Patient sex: M
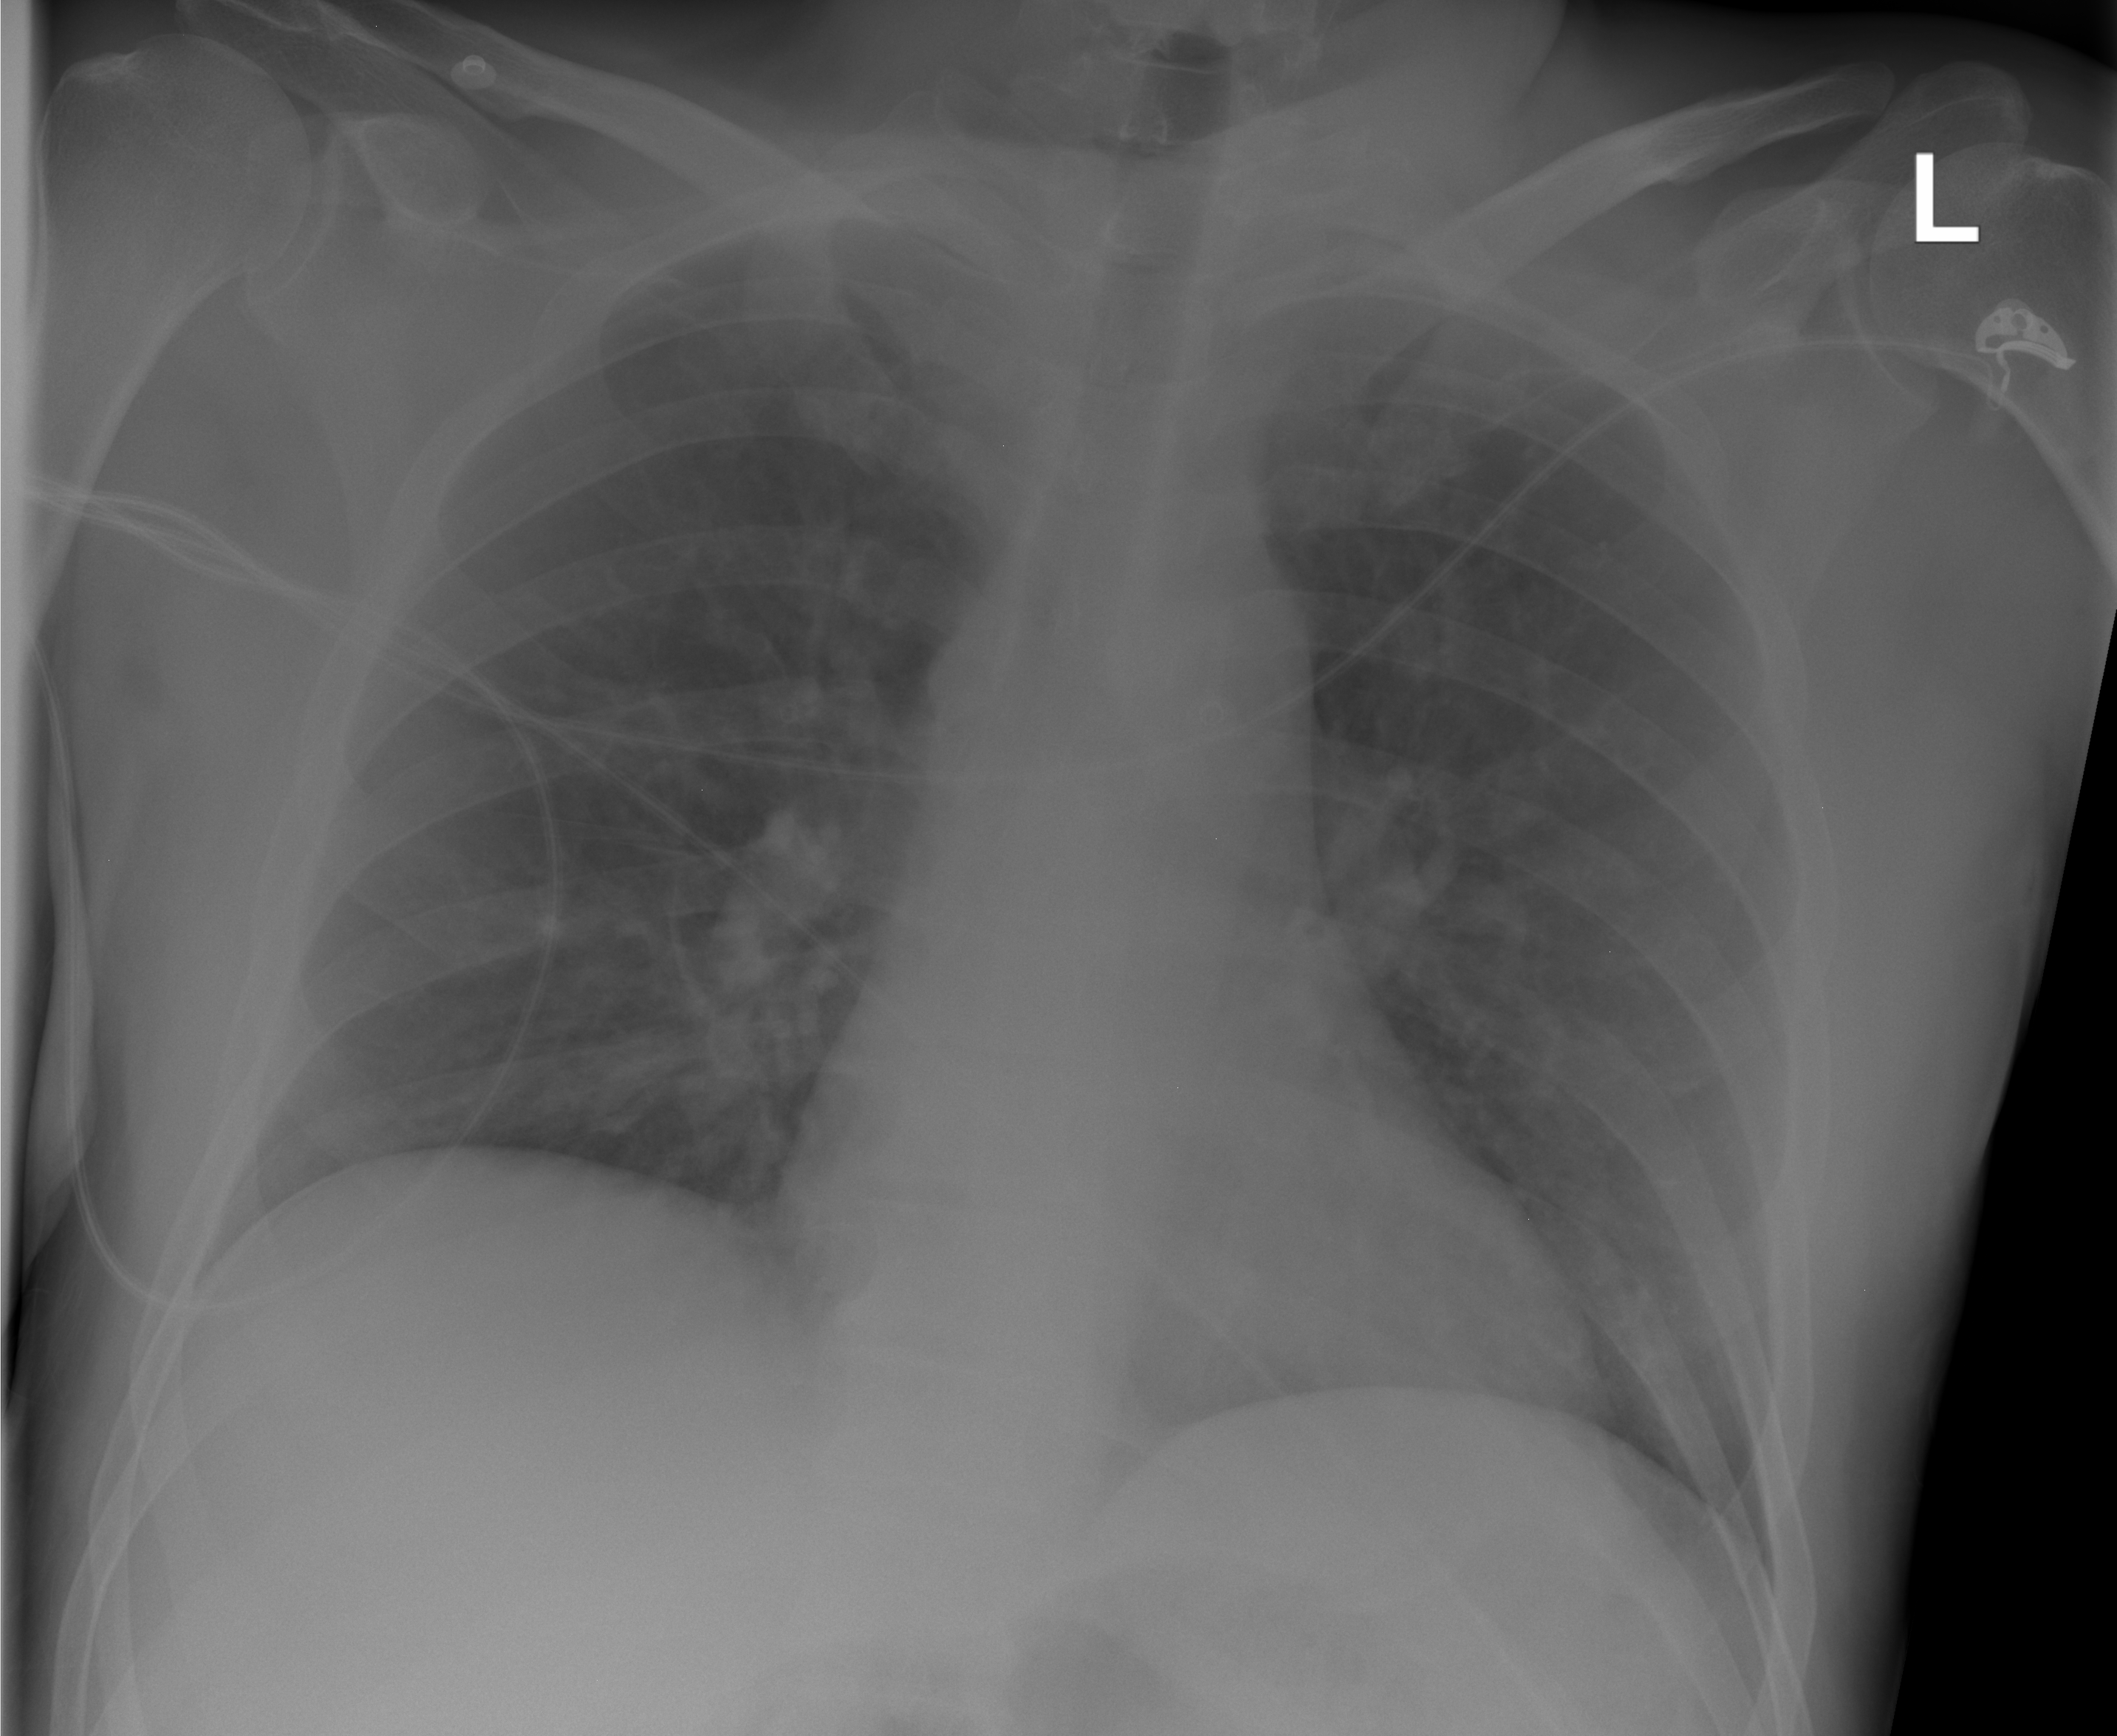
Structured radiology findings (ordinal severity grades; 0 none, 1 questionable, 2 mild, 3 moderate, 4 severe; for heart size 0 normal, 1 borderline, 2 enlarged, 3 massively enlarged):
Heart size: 0
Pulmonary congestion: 2
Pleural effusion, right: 0
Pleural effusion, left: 0
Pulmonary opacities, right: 0
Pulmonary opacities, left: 0
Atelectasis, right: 0
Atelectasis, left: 0